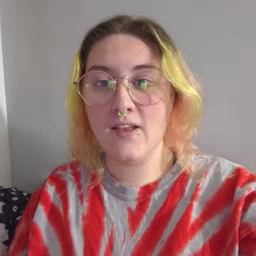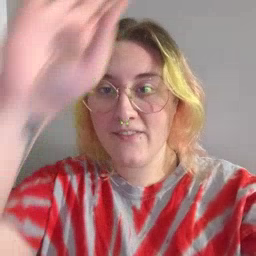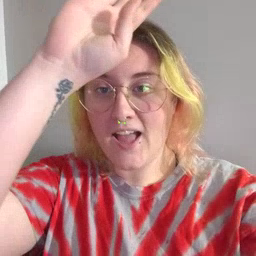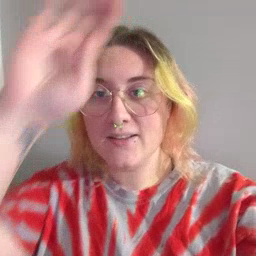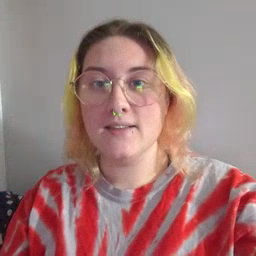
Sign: fireman